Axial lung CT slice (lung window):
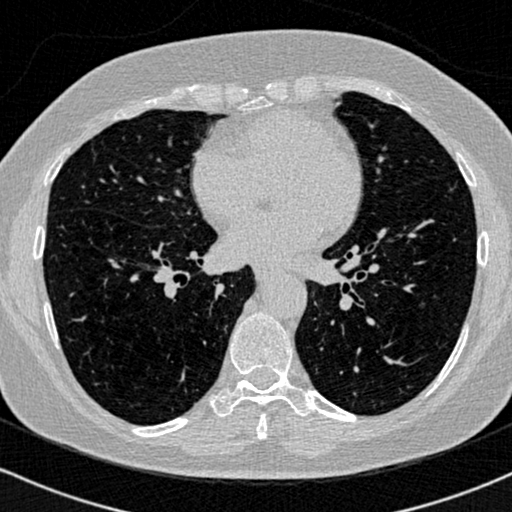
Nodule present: no